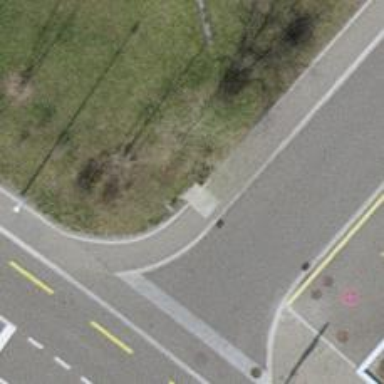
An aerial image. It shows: Street cabinet.